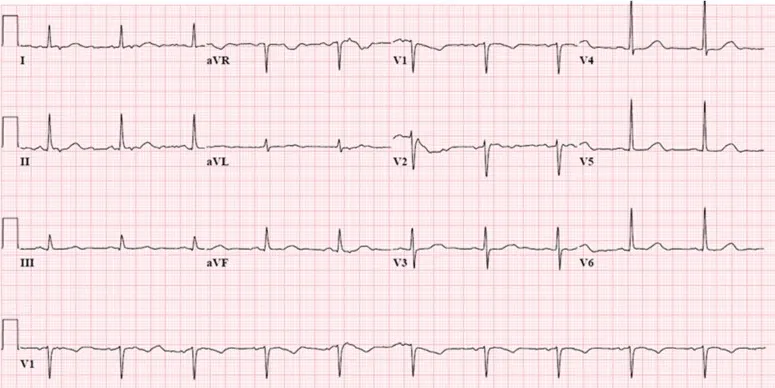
Initial electrocardiogram showing a sinus rhythm with a prolonged QTc interval of 503 ms. The tangent method was used in order to define the end of the T-wave.
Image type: electrography (ekg)